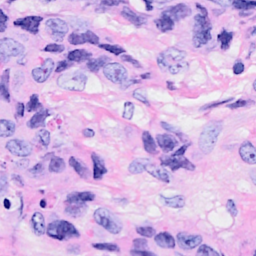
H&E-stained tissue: Breast